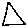
Label: triangle